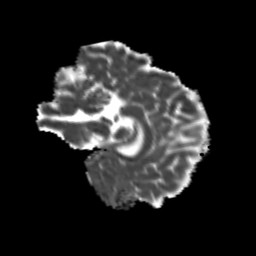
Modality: MD
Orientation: sagittal
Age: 24
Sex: female
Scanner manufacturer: siemens
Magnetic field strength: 3 T
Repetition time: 3.5 s
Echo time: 0.104 s